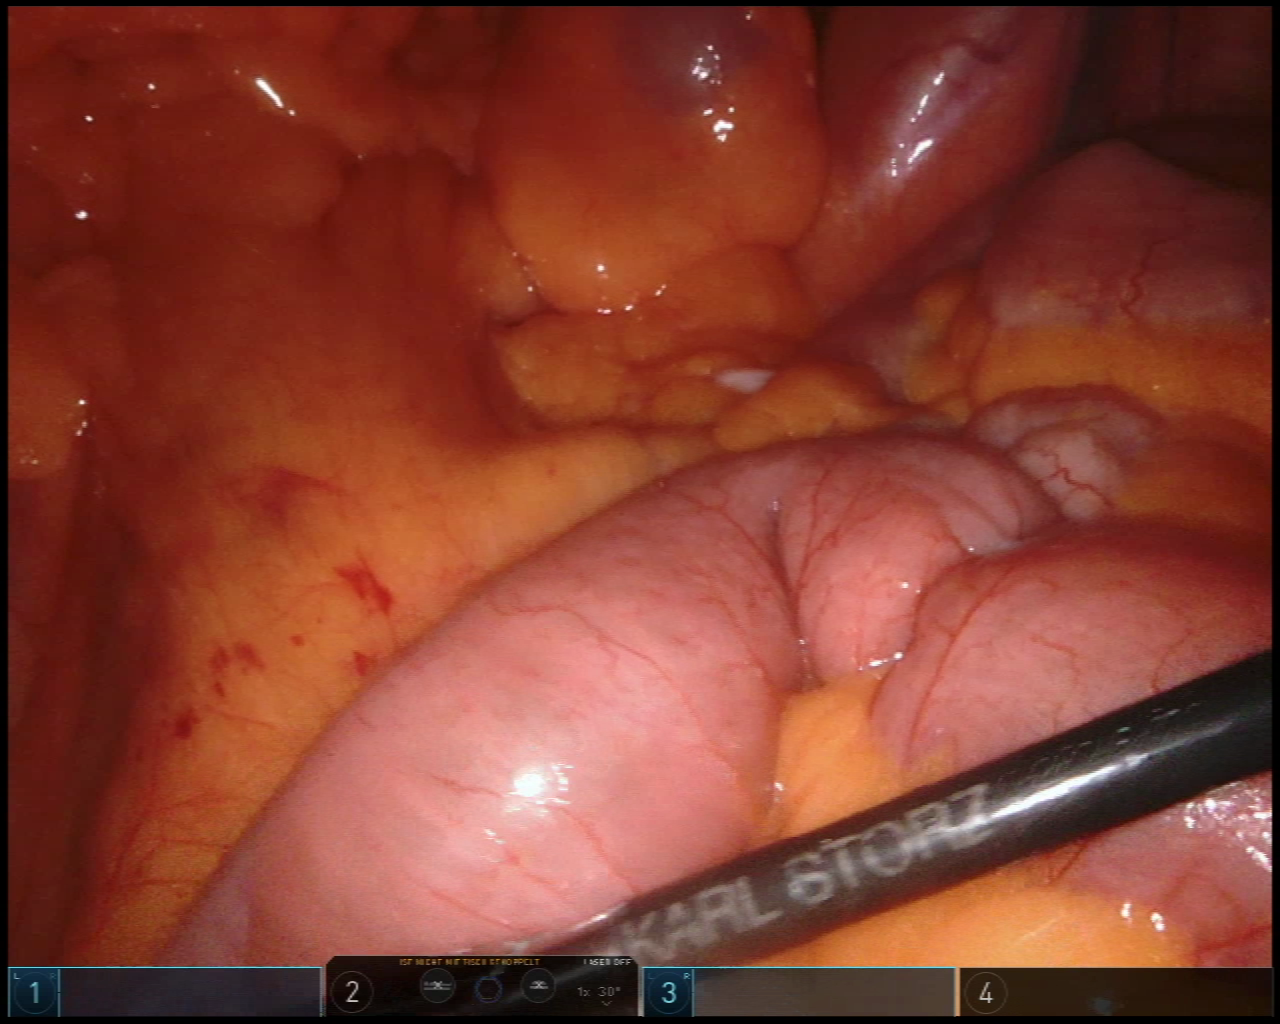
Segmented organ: small_intestine
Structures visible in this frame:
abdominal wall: yes
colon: yes
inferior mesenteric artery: no
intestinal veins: no
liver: no
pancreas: no
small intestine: yes
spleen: no
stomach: no
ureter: no
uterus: no
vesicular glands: no